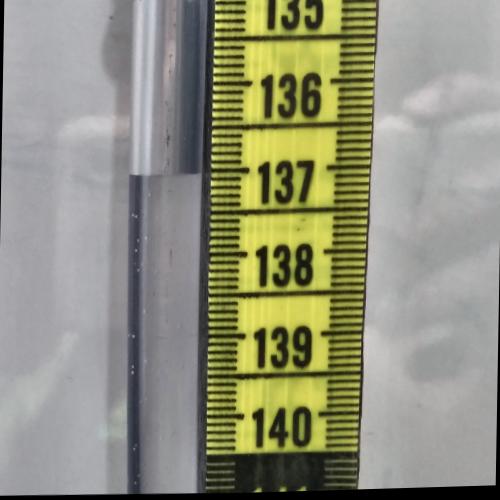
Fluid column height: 137.0 cm